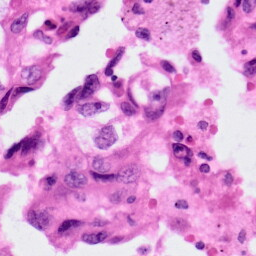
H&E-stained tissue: Lung